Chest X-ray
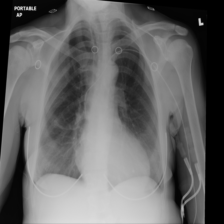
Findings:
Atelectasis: negative
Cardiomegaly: negative
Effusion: negative
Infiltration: negative
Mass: negative
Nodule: negative
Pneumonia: negative
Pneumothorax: negative
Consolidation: negative
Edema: negative
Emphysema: negative
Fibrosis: negative
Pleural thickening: negative
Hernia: negative